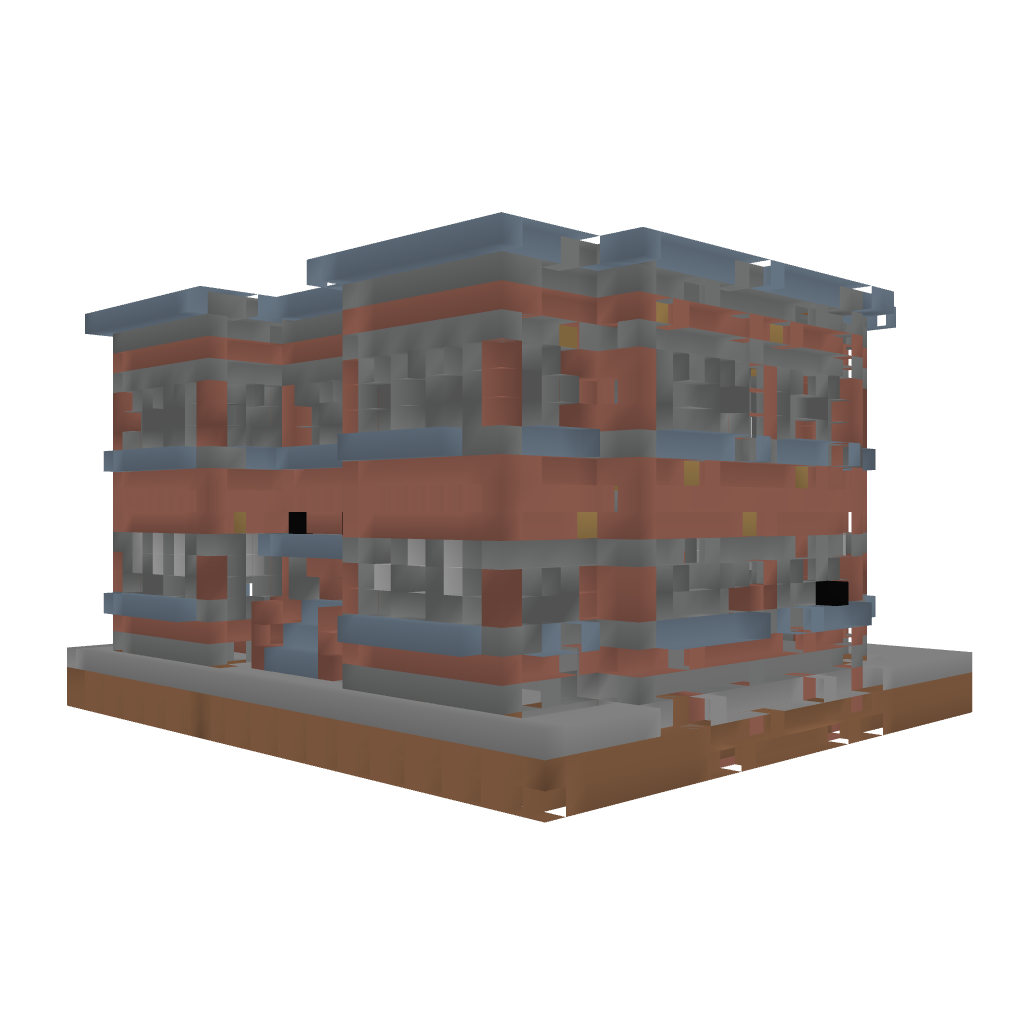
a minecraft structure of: Large brick house